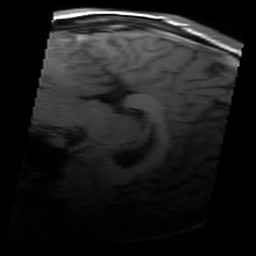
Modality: T1w
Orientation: sagittal